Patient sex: M
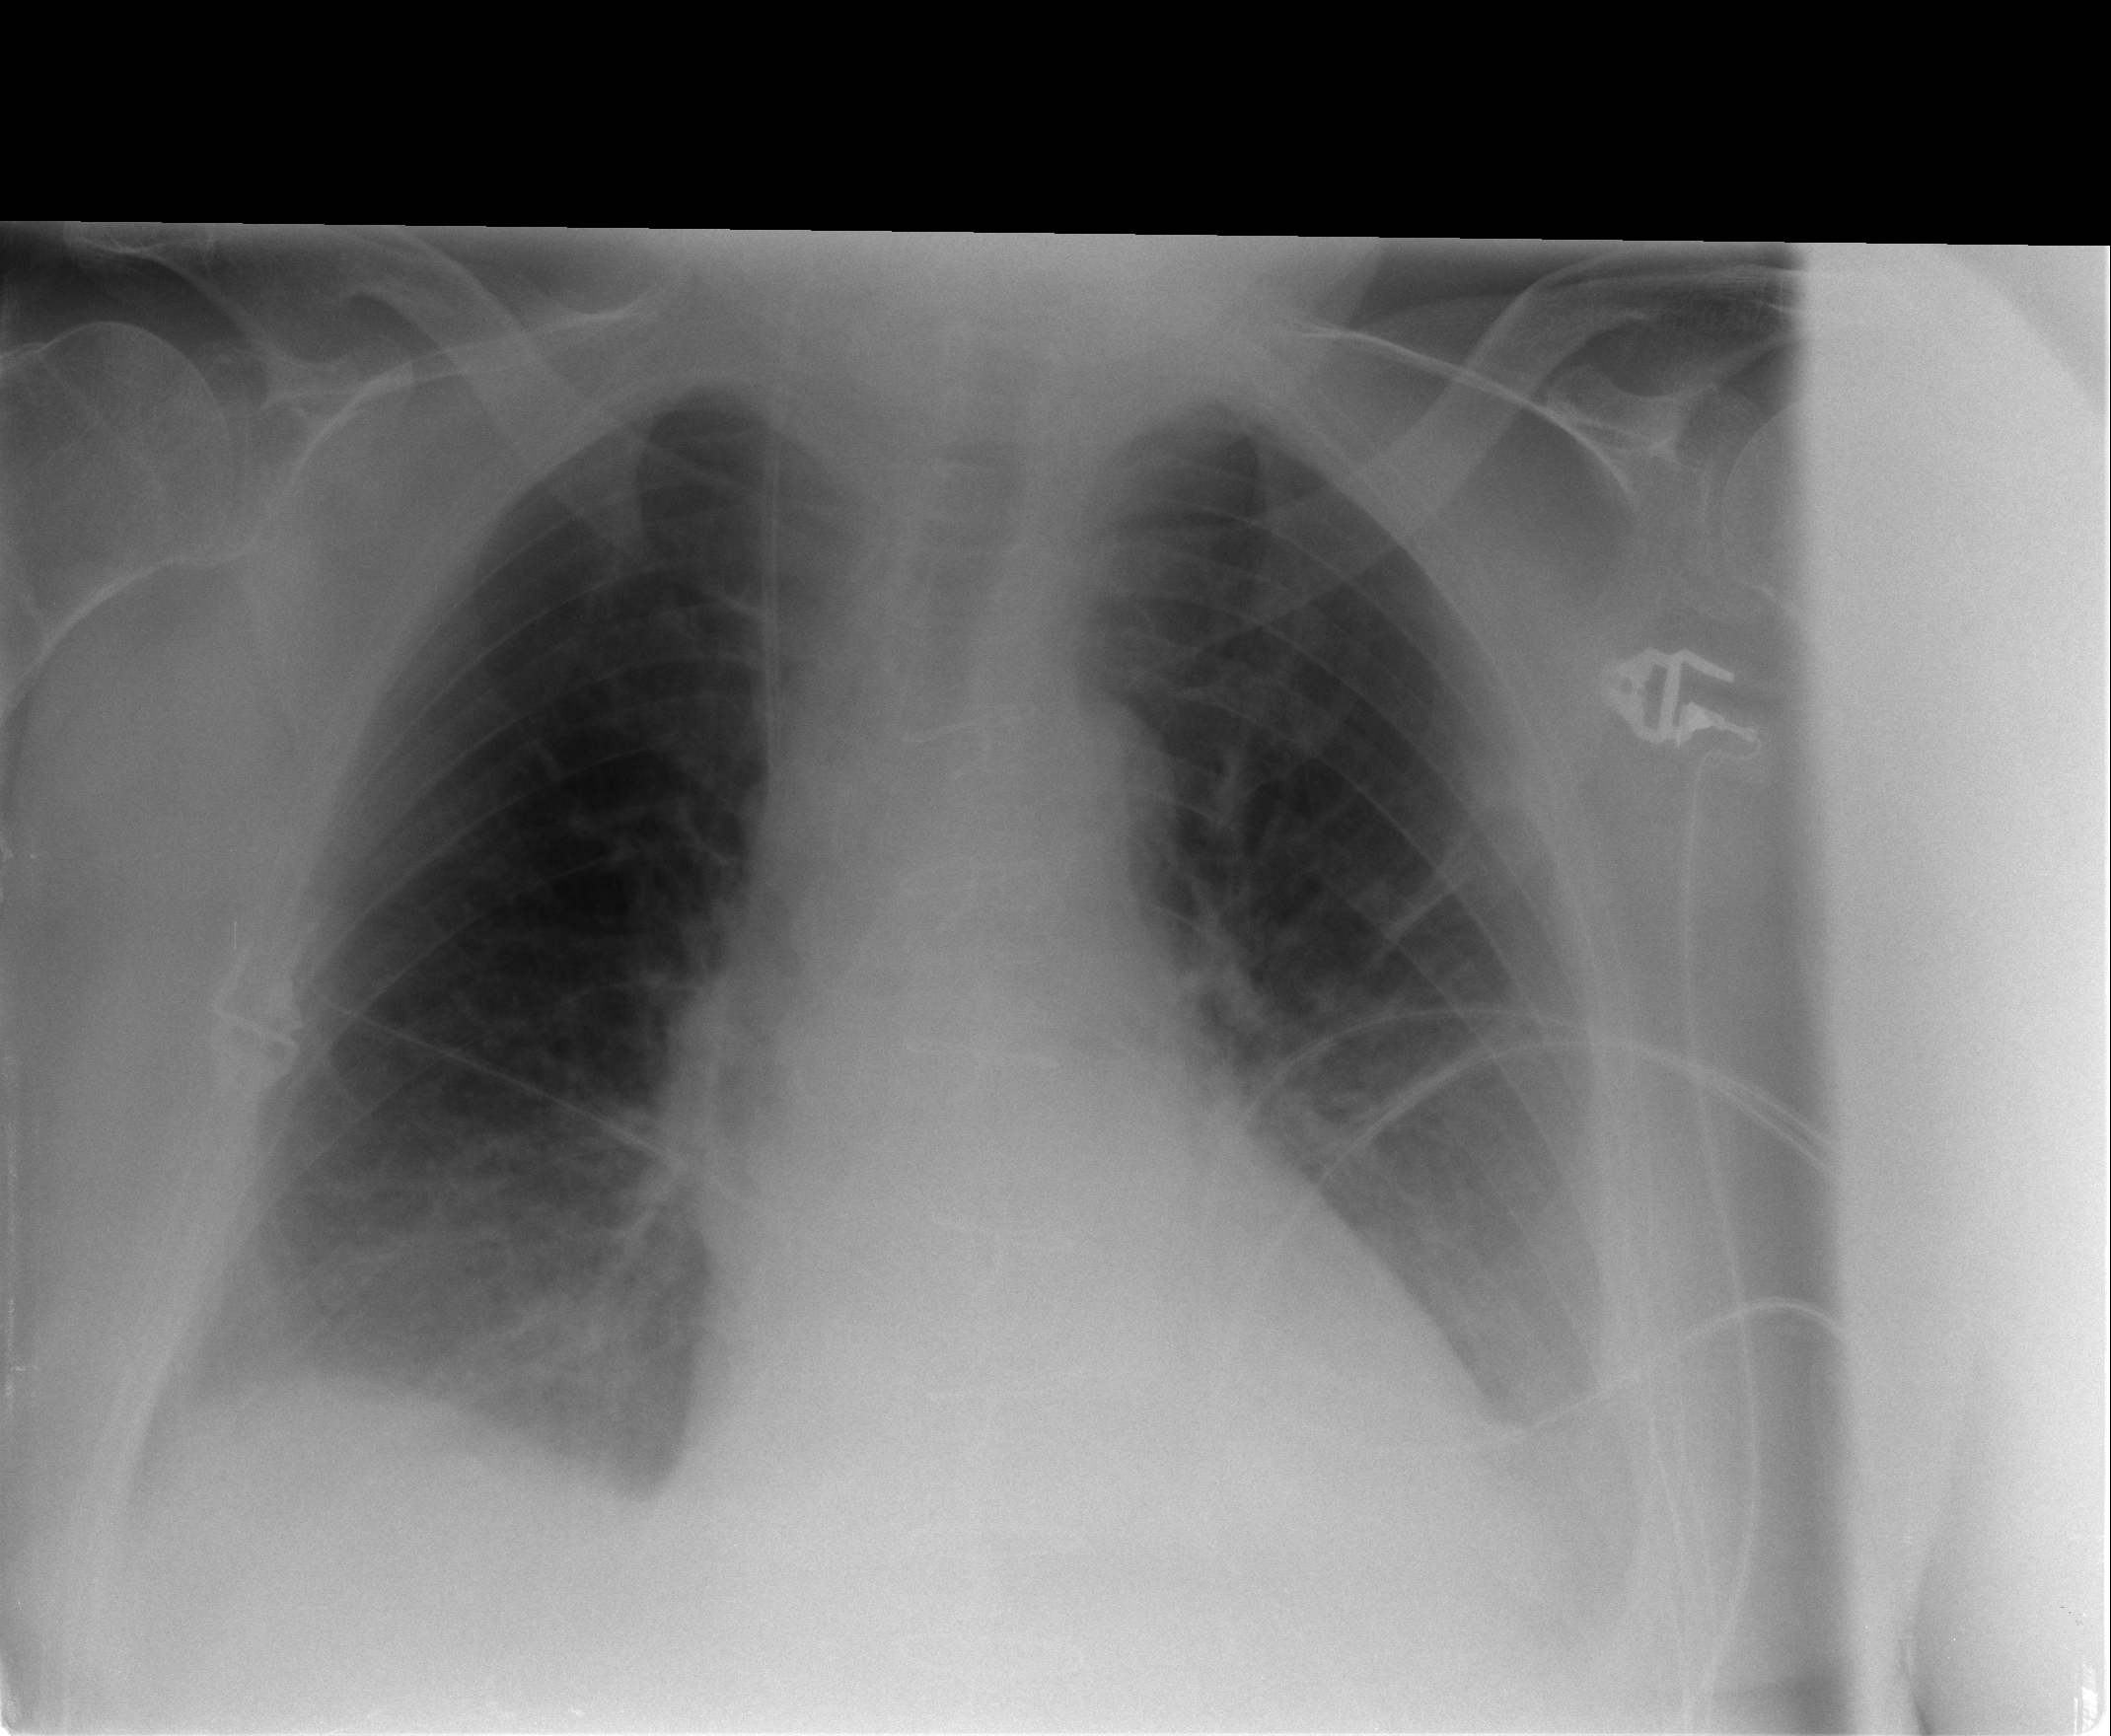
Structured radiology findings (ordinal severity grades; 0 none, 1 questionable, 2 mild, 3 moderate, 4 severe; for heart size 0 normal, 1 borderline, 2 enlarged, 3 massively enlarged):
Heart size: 2
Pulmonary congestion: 0
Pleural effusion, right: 1
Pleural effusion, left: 2
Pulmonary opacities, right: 0
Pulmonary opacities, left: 0
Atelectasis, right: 2
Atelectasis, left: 2